Field crop: maize
Growth stage: 2
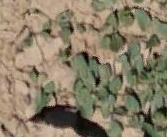
Species: convolvulus